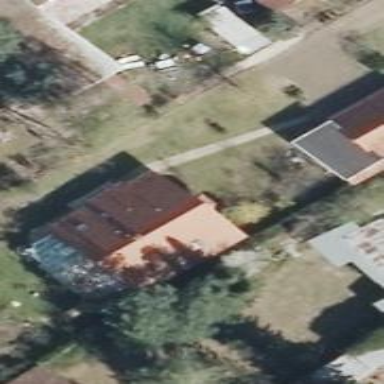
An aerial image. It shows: Detached building.